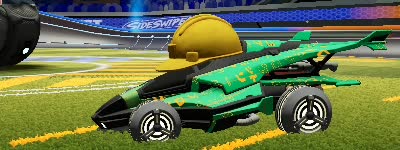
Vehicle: aftershock